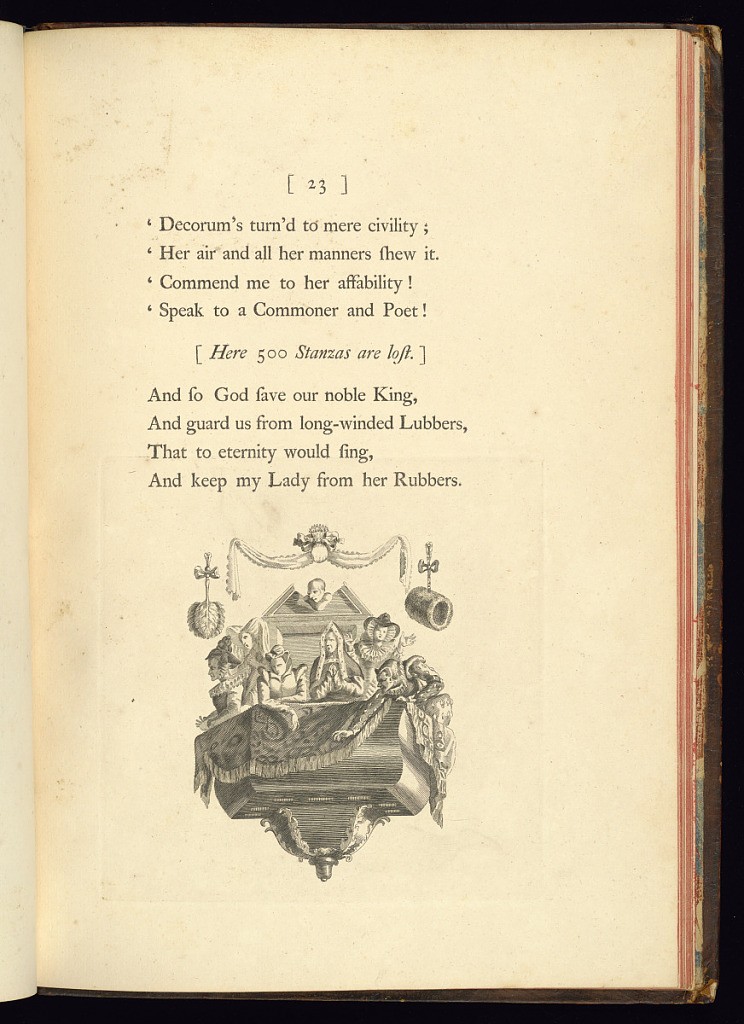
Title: A Long Story
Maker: Thomas Gray, British, 1716 – 1771
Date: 1753
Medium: Letterpress and etching on laid paper
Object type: Bound print
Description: Second page of the poem ‘A Long Story', numbered 23. The text is letterpress printed with an etched tailpiece below. The tailpiece vignette depicts a group of figures in Elizabethan dress standing in a balcony, with draped fabric. Above a draped fabric tied with ribbons with a fur muff and feathers suspended from a ribbon on either side.